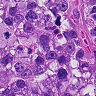
Metastatic tissue present: yes